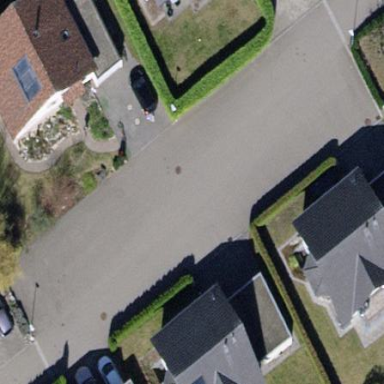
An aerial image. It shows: Asphalt footway in residential area.